Field crop: maize
Growth stage: 1
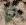
Species: chenopodium